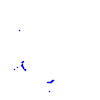
Particle: proton